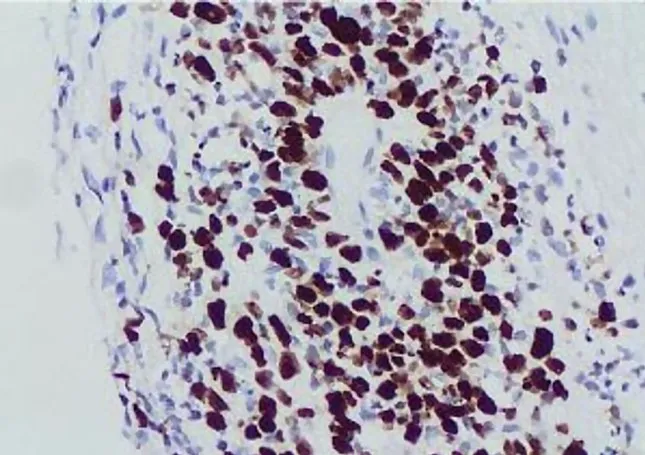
Immunohistochemical reaction for Ki67.
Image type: pathology (immunostaining)